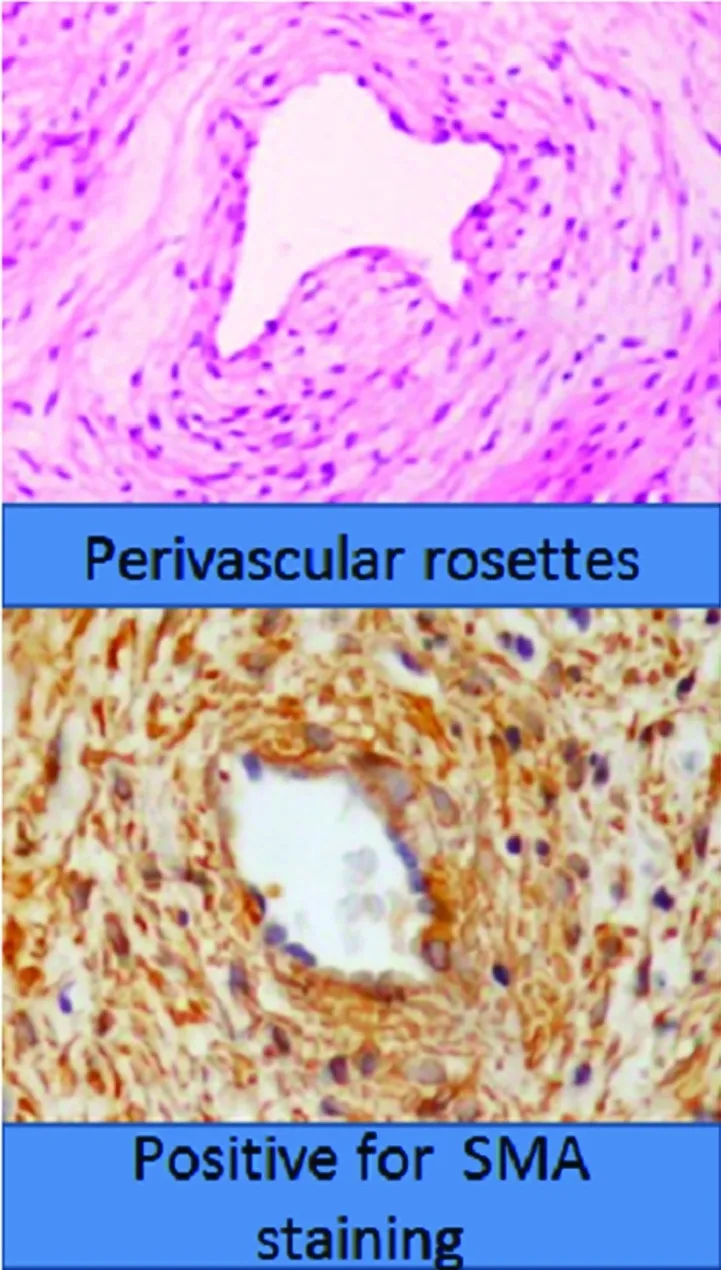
Photomicrograph of tissue taken from the lesion excised from the patient, showing characteristic spindle cells forming perivascular rosettes and staining with smooth muscle actin (SMA).
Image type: pathology (immunostaining)